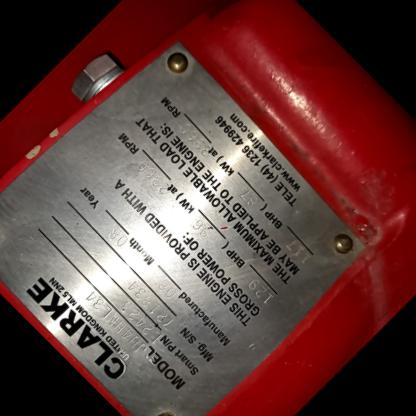
Klasa: tabliczka-znamionowa